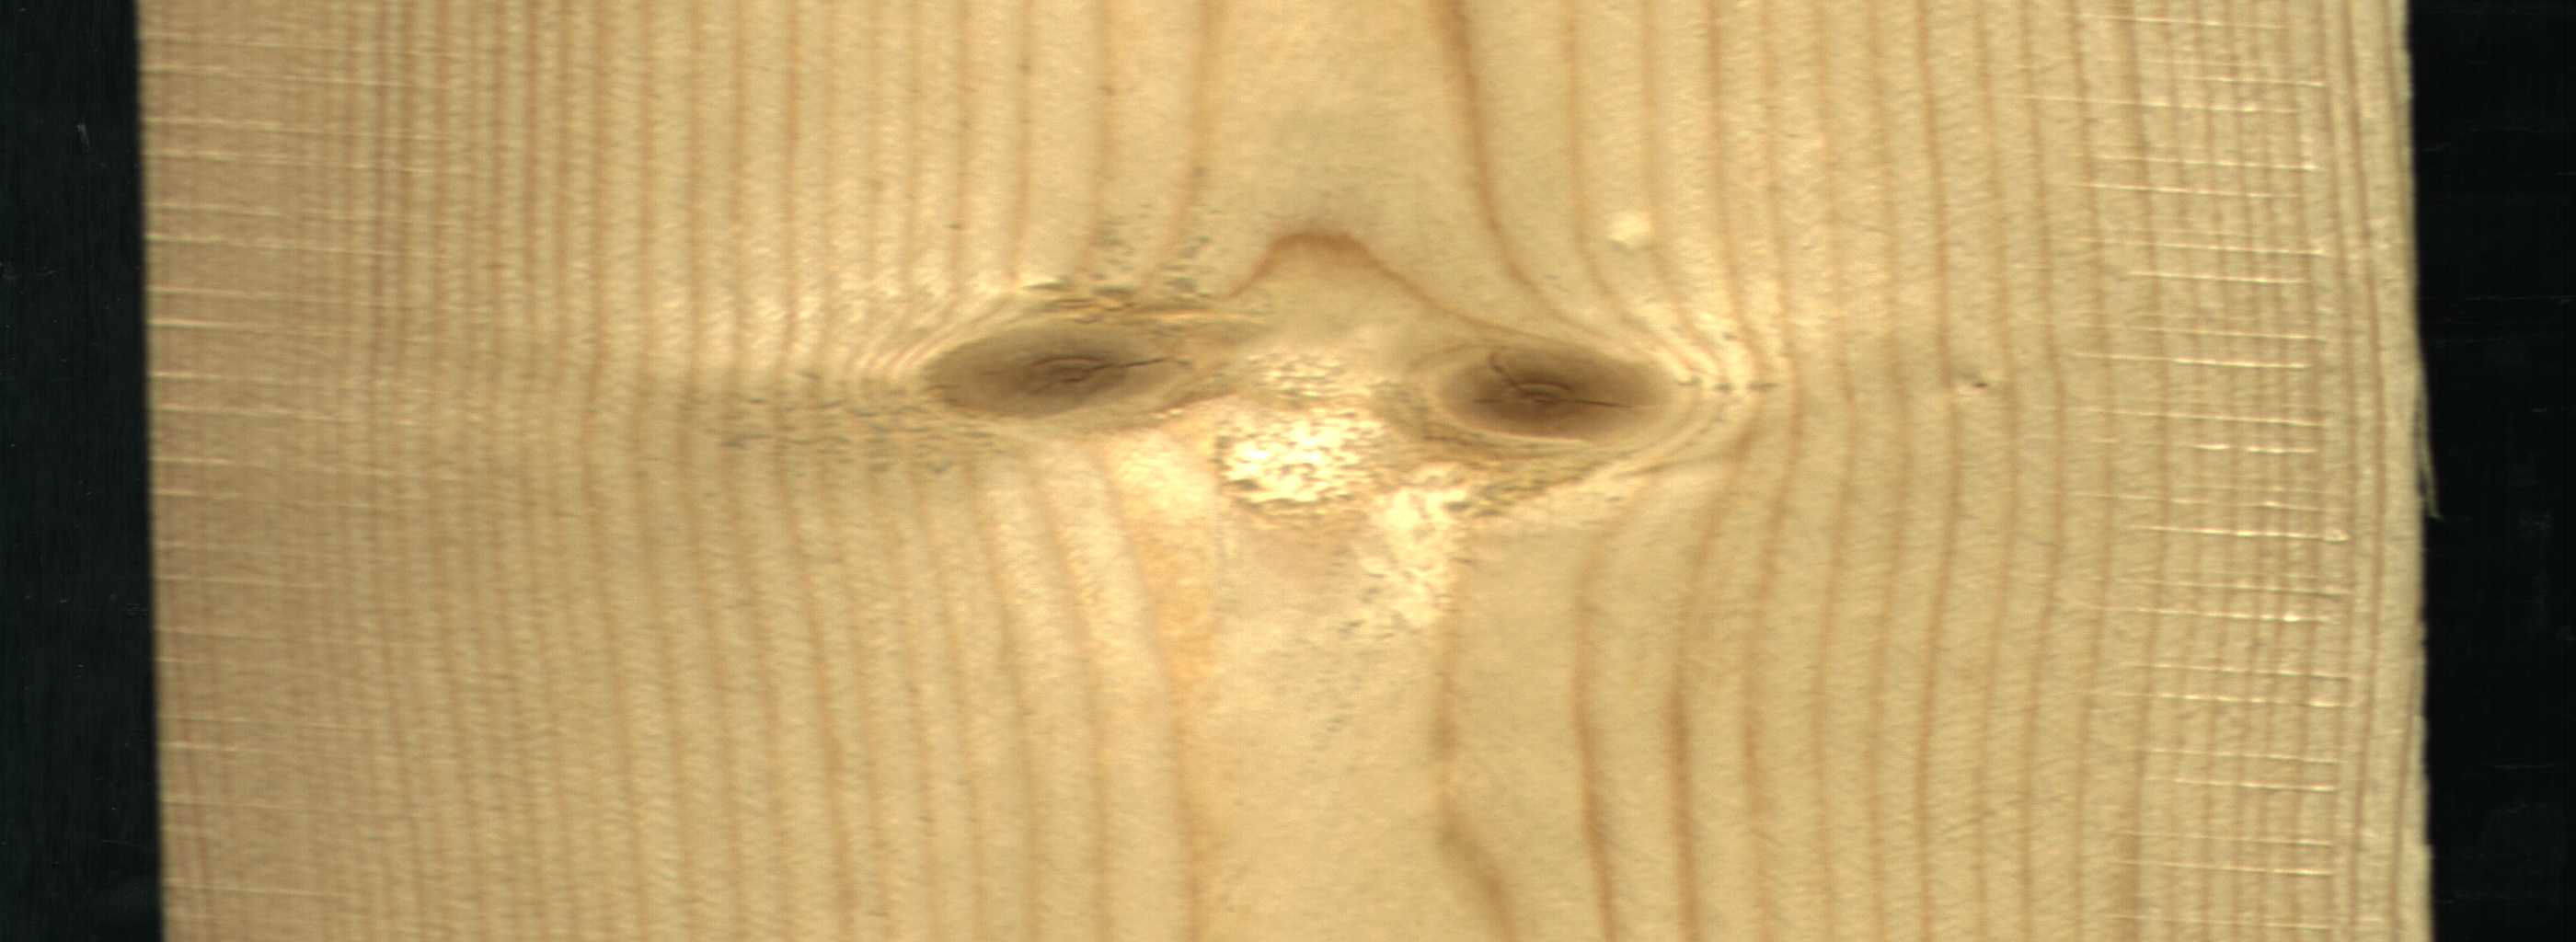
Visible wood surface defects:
Live_Knot
Live_Knot